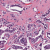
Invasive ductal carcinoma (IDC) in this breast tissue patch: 1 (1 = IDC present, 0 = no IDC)